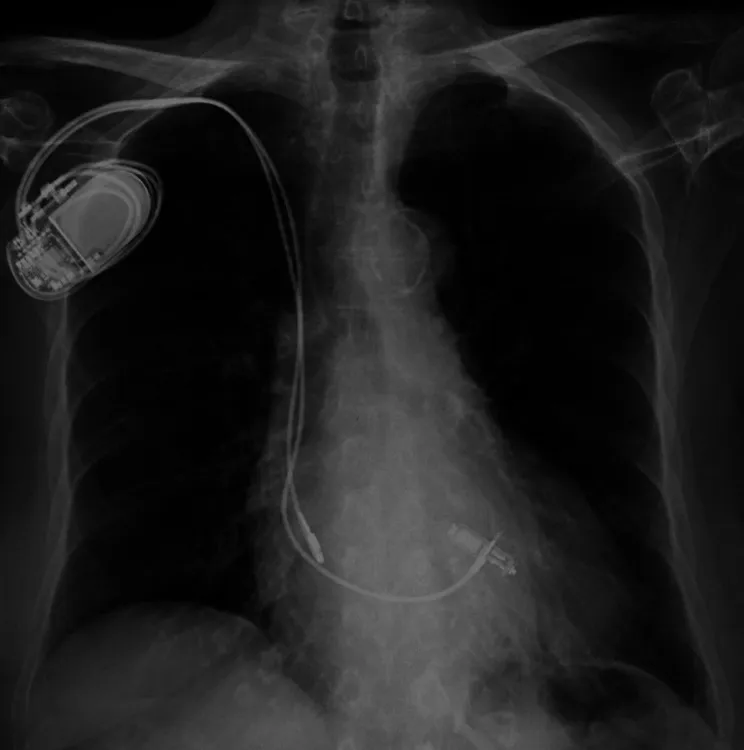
Post-procedural chest x-Ray showing a dual chamber transvenous pacemaker and a MICRA. AV leadless pacemaker implanted at the interventricular septum.
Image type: radiology (x_ray)